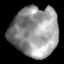
Tissue: lung
Cell type: Epithelial cells
Senescence score: 0.2425
Nuclear area (px): 2314
Mean DAPI intensity: 147.506